Aerial crown-view tile of a tropical tree (Barro Colorado Island, Panama), acquired 20240918:
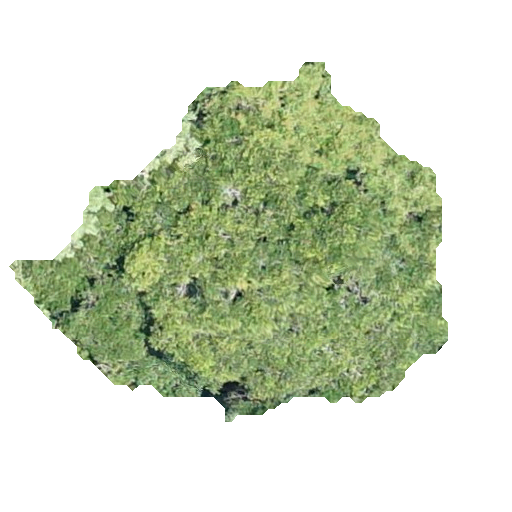
Species: Ocotea oblonga
GBIF accepted scientific name: Ocotea oblonga
Crown area: 154.703 m²